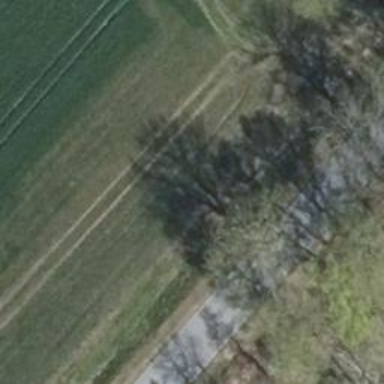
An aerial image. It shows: Deciduous broadleaved tree.